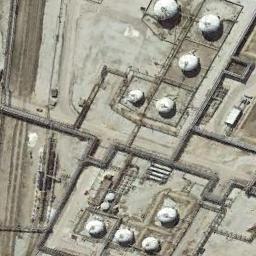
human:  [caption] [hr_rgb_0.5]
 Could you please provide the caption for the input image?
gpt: There are many neatly arranged storage tanks and many pipelines in the factory .

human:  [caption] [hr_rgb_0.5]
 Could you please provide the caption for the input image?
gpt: There is a green pool beside the storage tanks .

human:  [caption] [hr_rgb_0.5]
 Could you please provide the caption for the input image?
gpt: There are many storage tanks of different sizes .

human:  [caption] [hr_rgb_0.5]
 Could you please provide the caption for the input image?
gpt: There are big and small white storage tanks on the bare land .

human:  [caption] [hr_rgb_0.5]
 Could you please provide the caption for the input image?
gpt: There are some storage tanks and pipelines .